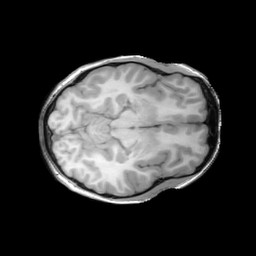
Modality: T1w
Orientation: axial
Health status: ill
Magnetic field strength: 3 T